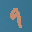
Label: 9